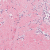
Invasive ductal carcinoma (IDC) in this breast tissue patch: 0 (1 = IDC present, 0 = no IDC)